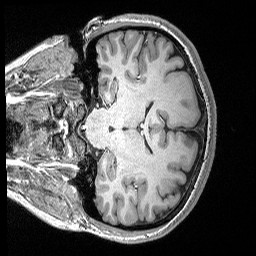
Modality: T1w
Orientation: coronal
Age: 24
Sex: female